Question: We have rented a hosting that offers me to work with ASP.NET and .NET Framework 3.5; everything worked fine, until we got to the reporting part; where I had to created a dataset and a RDLC report. When I update my site, it doesn't start anymore because it does not recognize the report libraries.
How could I solve it please?
These entries were added to the 'web.config'; without it, even my database-bound dataview worked fine:

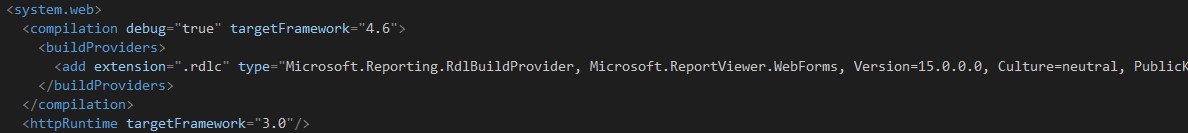
Answer: I have a hard time reading the image; better post the config as code.
It looks like you are using traditional ASP.NET. I had used the following config in an previous project:
'''
<compilation debug="false" targetFramework="4.5">
<assemblies>
<add assembly="Microsoft.ReportViewer.WebForms, Version=11.0.0.0, Culture=neutral, PublicKeyToken=89845DCD8080CC91" />
<add assembly="Microsoft.ReportViewer.Common, Version=11.0.0.0, Culture=neutral, PublicKeyToken=89845DCD8080CC91" />
<add assembly="Microsoft.Build.Framework, Version=4.0.0.0, Culture=neutral, PublicKeyToken=B03F5F7F11D50A3A" /> </assemblies>
<buildProviders>
<add extension=".rdlc" type="Microsoft.Reporting.RdlBuildProvider, Microsoft.ReportViewer.WebForms, Version=11.0.0.0, Culture=neutral, PublicKeyToken=89845dcd8080cc91" /> </buildProviders>
</compilation>
'''